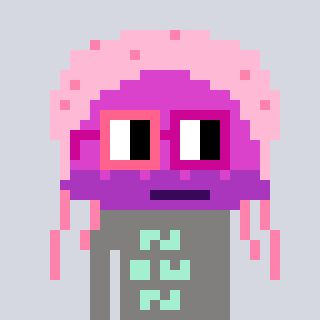
a pixel art character with square pink and red glasses, a jellyfish-shaped head and a bluegrey-colored body on a cool background